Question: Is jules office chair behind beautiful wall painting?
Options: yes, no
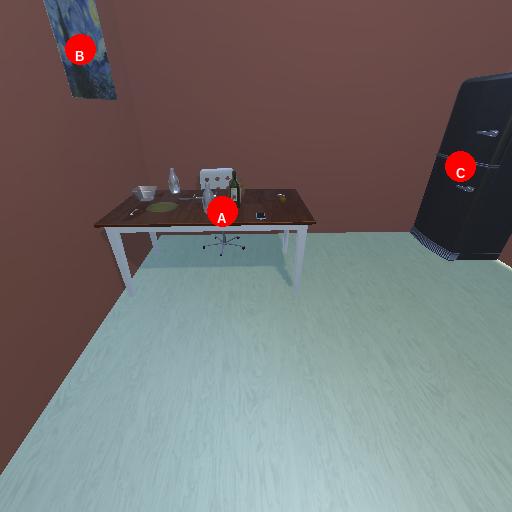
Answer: yes